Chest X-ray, PA view. Patient: 17 years old, sex F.
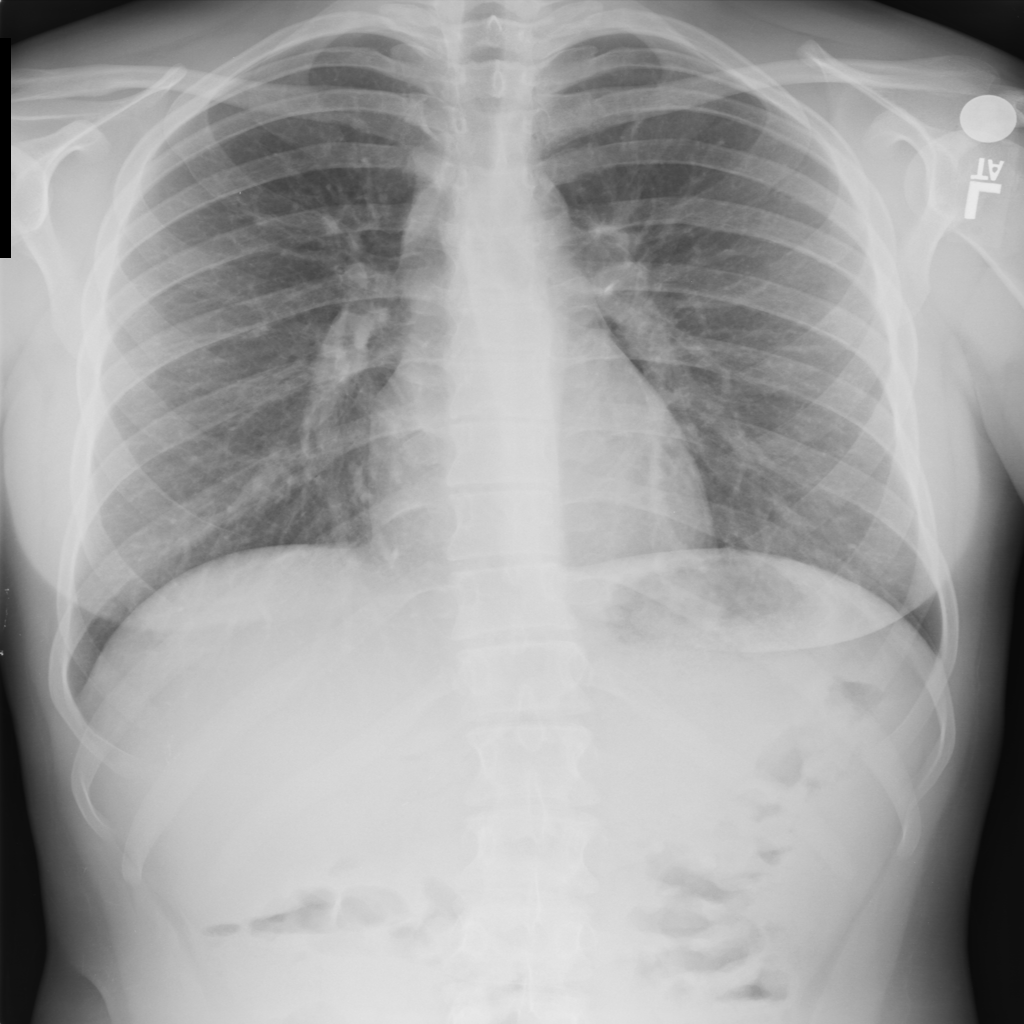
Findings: No Finding